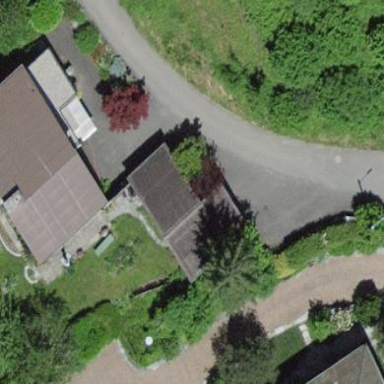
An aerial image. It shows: Garage building.